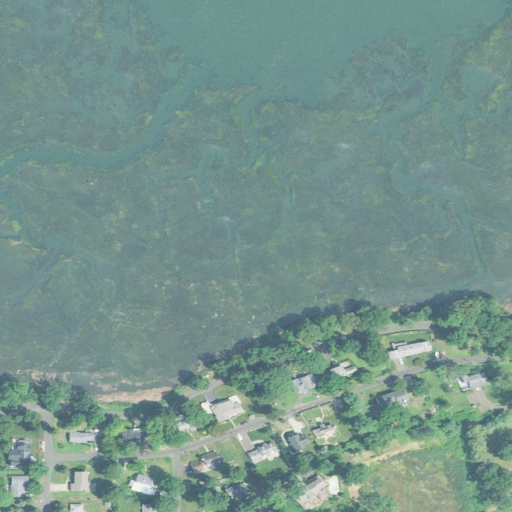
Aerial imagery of cape in Connecticut named Pawson Point containing herbaceous wetlands, low intensity development, medium intensity development, open development, mixed forest, open water, and deciduous forest